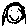
Label: smiley face